Question: It is required to place a number of queens so that there is a queen in each row and column. Find the number of different placements of queens that satisfy the constraint that queens cannot attack each other. At the same time, the newly placed queen cannot be eaten by the existing knight, but there is no need to consider whether the knight will be attacked by the queen.
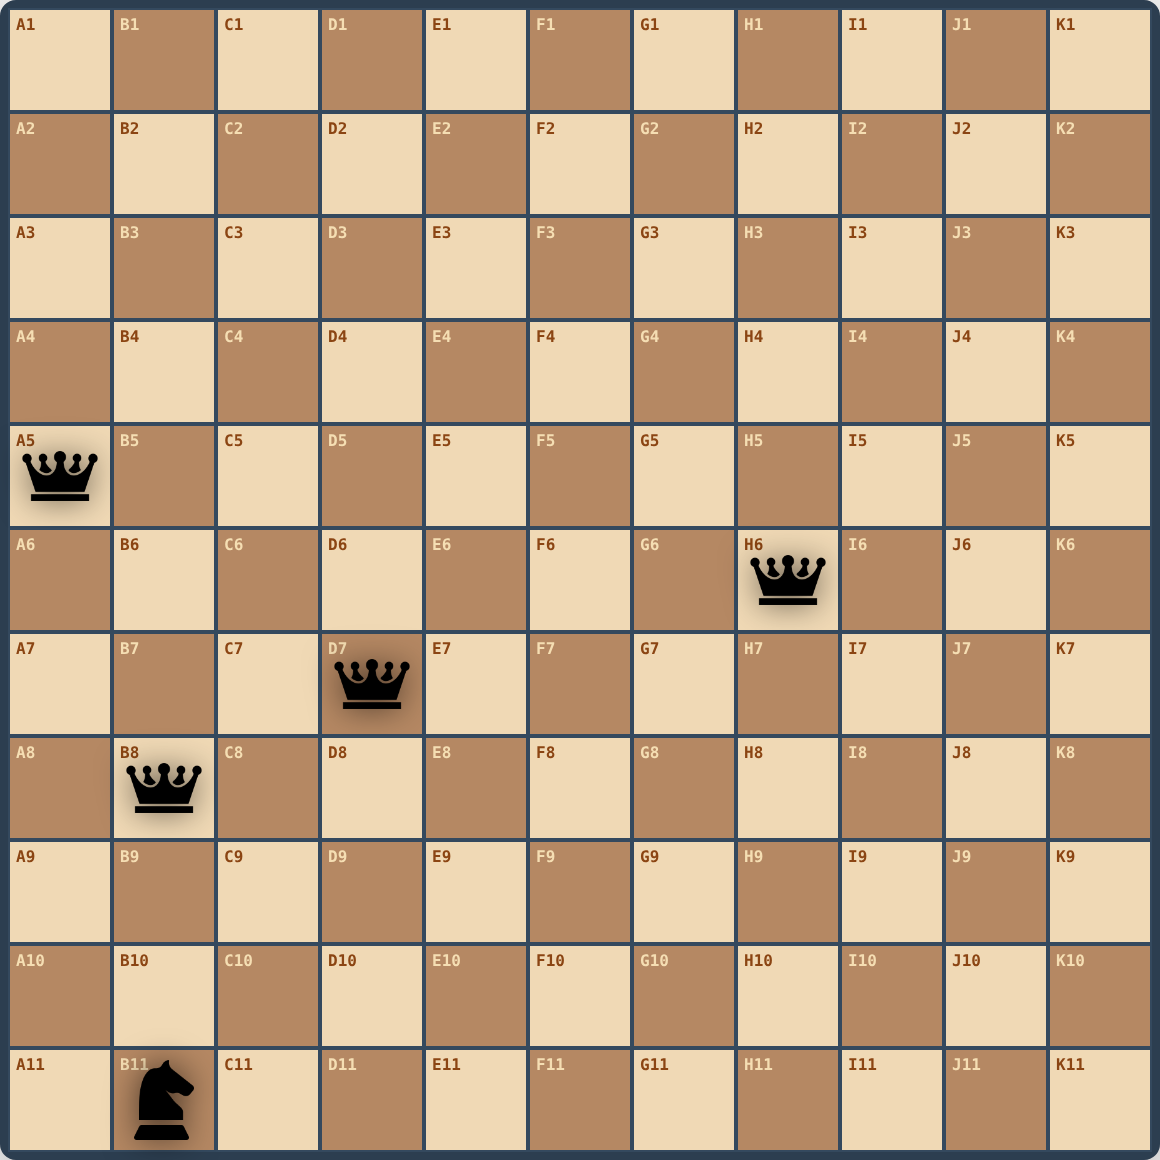
Answer: 2